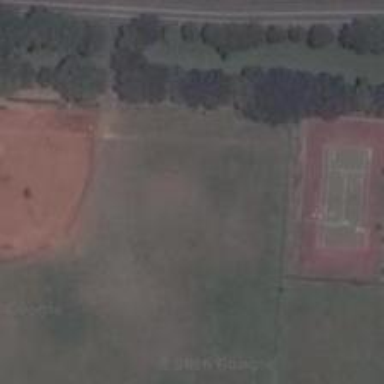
The green belt forms a right angle, and there is a baseball field at this right angle, and there are two tennis courts in the distance .